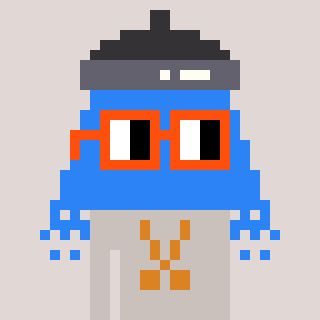
a pixel art character with square orange glasses, a shower-shaped head and a foggrey-colored body on a warm background